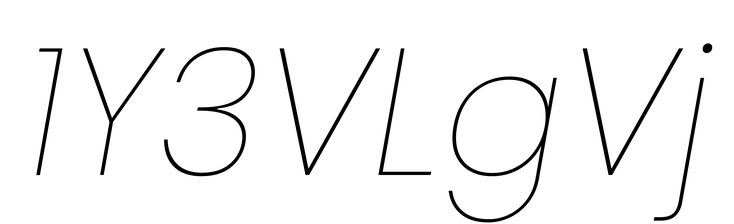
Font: Poppins-ThinItalic